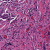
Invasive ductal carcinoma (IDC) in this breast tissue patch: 1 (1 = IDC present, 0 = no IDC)